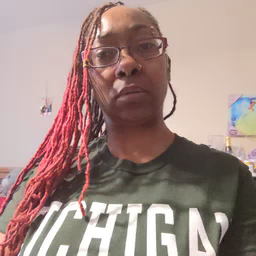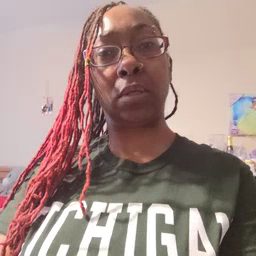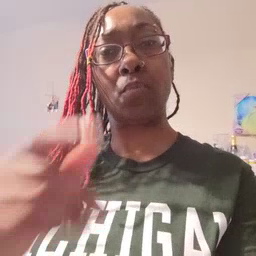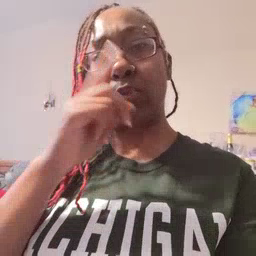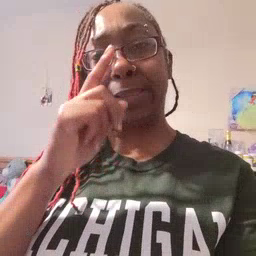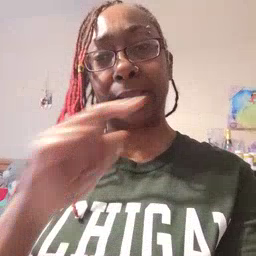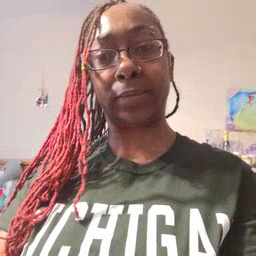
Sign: pretend